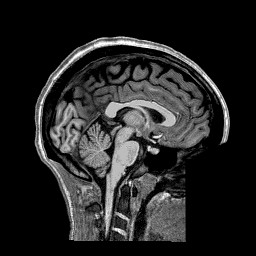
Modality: T1w
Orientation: sagittal